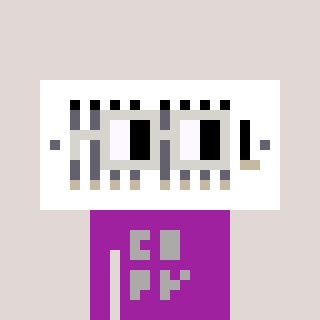
a pixel art character with square light gray glasses, a vent-shaped head and a magenta-colored body on a warm background